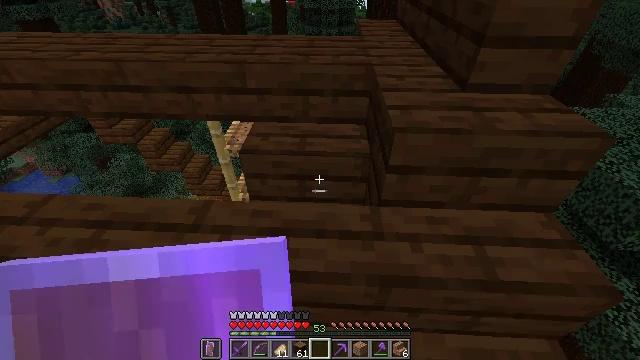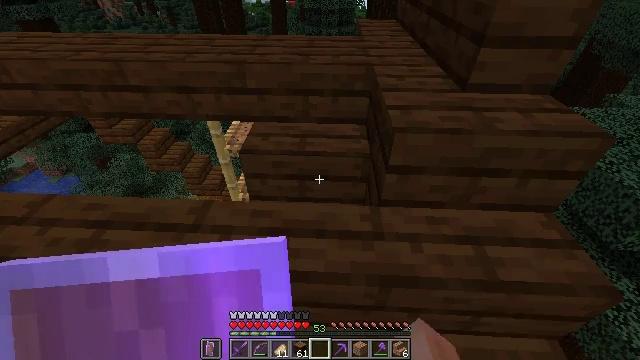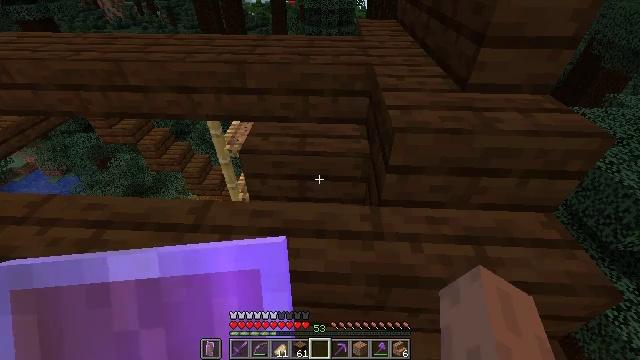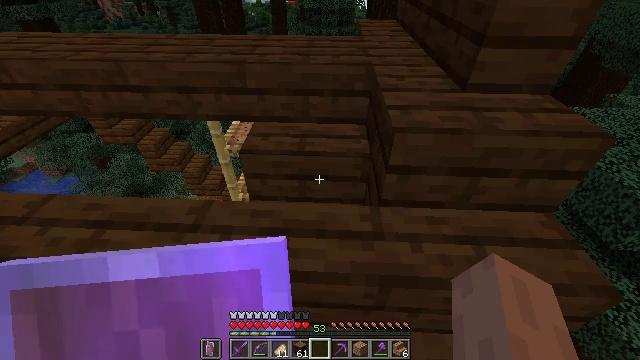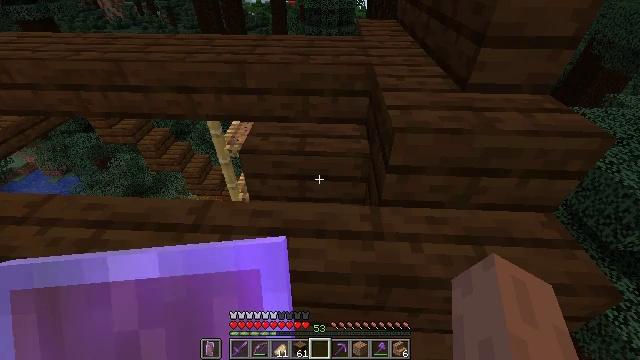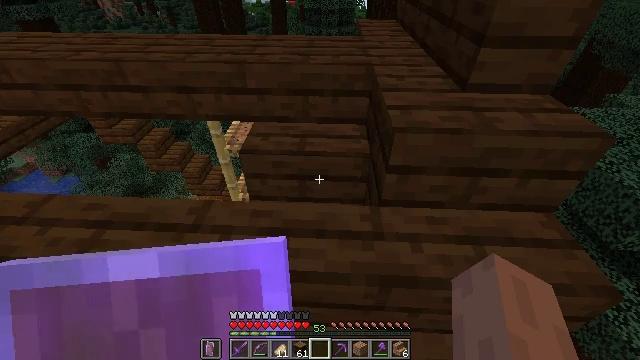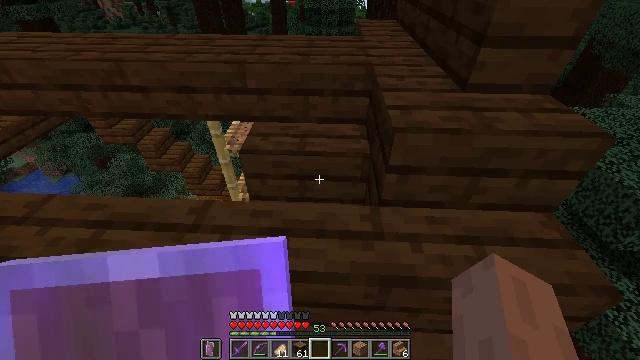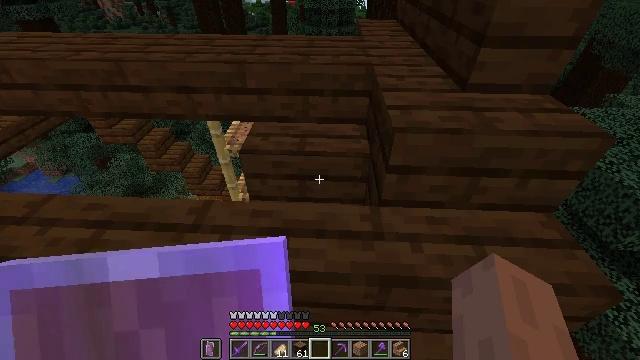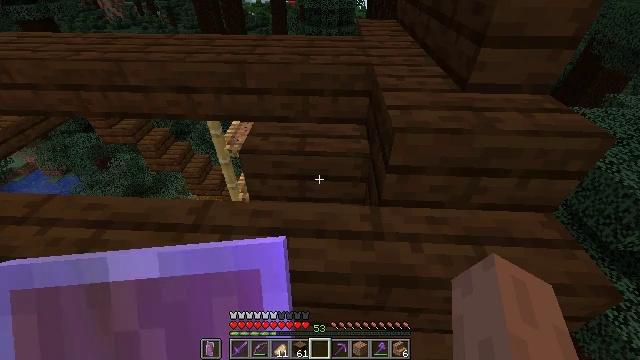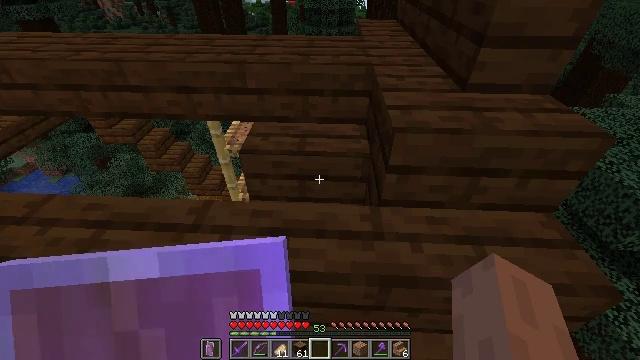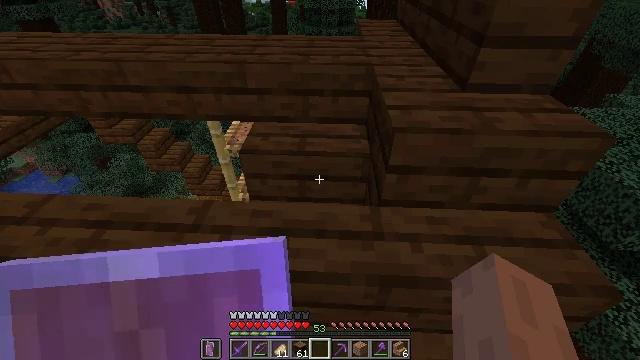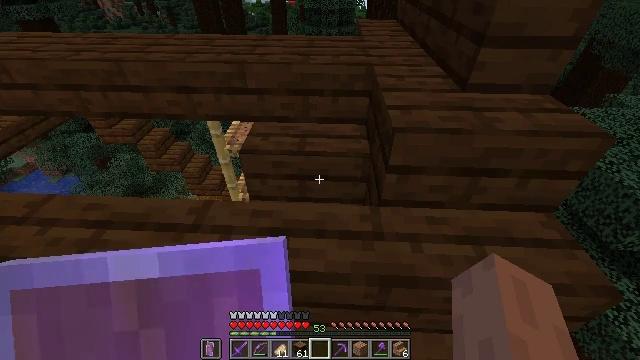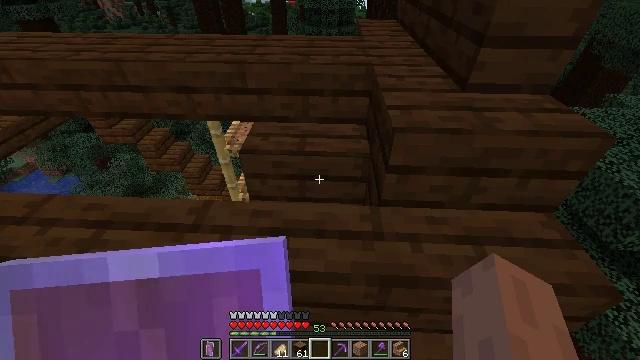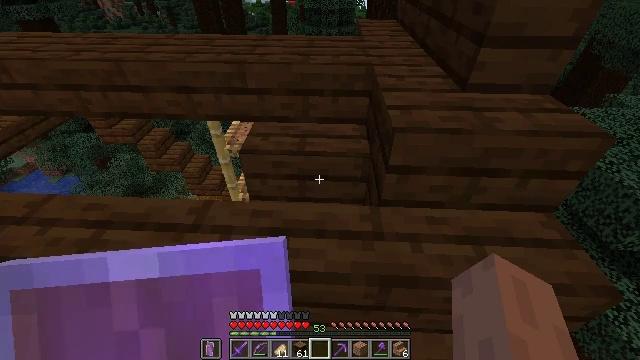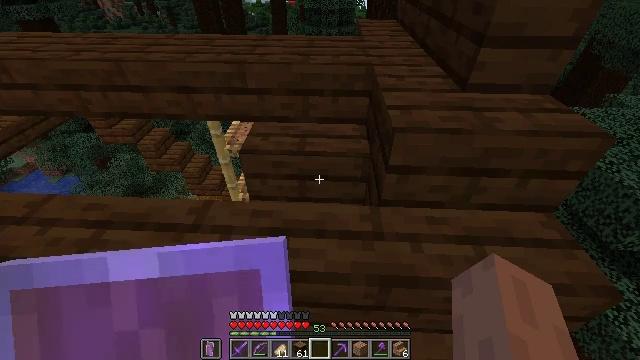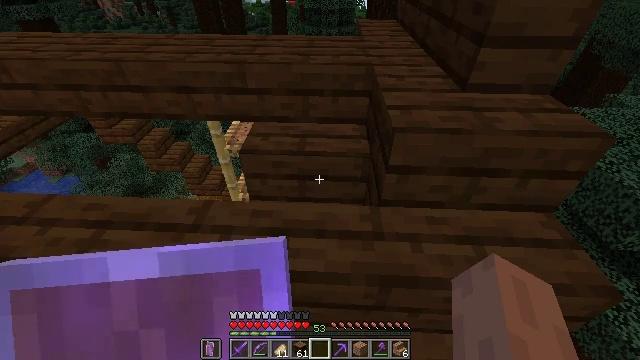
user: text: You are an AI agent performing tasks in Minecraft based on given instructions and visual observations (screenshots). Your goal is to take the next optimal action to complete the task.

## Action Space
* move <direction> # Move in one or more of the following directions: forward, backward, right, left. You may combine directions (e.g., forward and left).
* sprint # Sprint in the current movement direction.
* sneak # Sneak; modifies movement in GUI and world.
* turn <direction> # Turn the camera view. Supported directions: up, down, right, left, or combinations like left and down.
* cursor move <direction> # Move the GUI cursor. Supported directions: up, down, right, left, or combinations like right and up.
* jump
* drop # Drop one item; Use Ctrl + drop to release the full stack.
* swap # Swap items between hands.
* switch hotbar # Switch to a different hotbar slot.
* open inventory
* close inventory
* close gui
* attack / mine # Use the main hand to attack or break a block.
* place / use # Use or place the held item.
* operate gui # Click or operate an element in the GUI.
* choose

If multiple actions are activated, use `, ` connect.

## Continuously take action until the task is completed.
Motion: motion action
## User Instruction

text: Break the dark oak stairs to collect them.
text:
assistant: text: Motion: no_op
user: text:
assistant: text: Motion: no_op
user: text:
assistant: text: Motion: no_op
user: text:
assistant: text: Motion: no_op
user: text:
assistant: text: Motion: no_op
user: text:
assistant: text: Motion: no_op
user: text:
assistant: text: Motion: no_op
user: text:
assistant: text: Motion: no_op
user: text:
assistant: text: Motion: no_op
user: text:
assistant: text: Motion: no_op
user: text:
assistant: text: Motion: no_op
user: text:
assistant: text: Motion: no_op
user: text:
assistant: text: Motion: no_op
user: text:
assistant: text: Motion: no_op
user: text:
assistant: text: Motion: no_op
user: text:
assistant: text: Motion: no_op
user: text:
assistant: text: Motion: no_op
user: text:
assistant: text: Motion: no_op
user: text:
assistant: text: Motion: no_op
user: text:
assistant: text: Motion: no_op
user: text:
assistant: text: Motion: turn left
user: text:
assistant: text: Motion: turn left and up
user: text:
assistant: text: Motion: turn left and up
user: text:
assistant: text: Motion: turn left
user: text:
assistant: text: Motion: no_op
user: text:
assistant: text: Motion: no_op
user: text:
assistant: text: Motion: no_op
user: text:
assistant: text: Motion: no_op
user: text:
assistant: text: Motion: no_op
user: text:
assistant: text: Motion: no_op